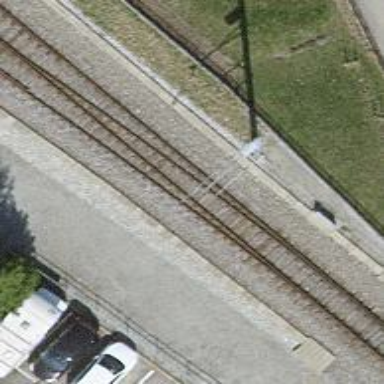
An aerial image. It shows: Railway switch.